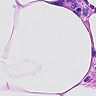
Metastatic tissue present: no